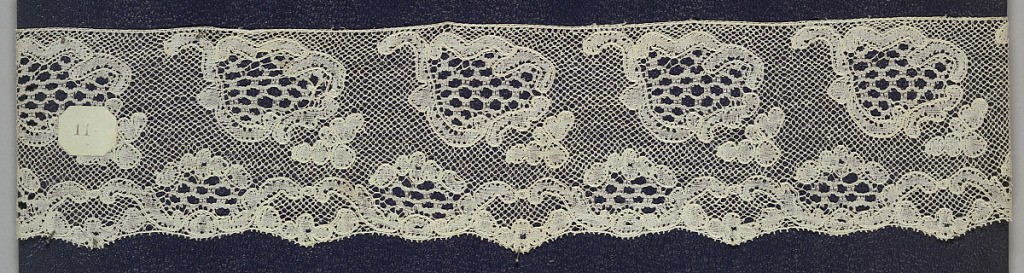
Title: Band
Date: early 19th century
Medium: Technique: bobbin lace
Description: Edge of bobbin lace, leaf forms; early 19th century Buckinghamshire